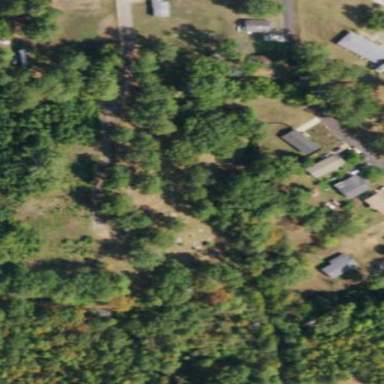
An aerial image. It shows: Cemetery.